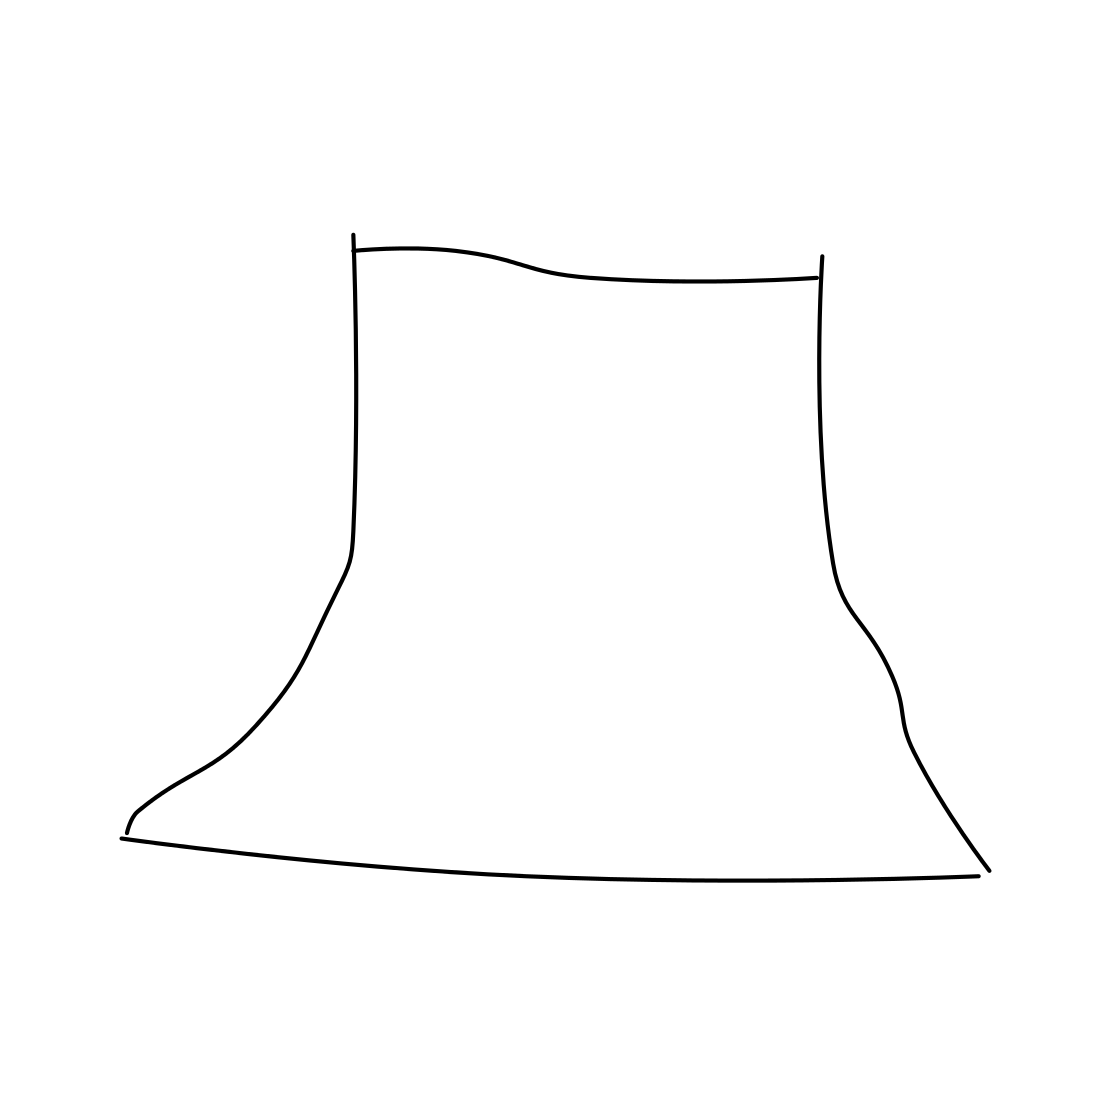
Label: chandelier